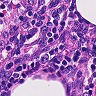
Metastatic tissue present: no